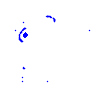
Particle: electron